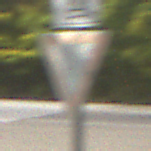
Verkehrszeichen: VorfahrtGewaehren
Zusatzzeichen oben: RichtungsangabeDurchPfeile9
Umgebung: Outdoor, Suburban
Tageszeit: MorningAfternoon
Wetter: Clear
Licht: Natural
Jahreszeit: NotSpecified
Kontrast: HighContrast